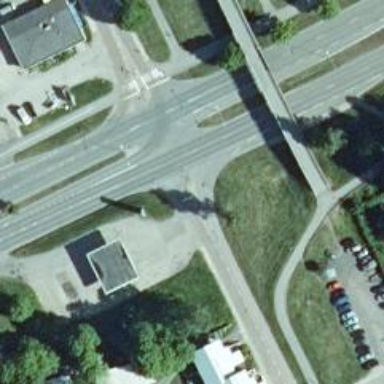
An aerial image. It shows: Road with "give way" sign.